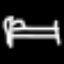
Label: bed